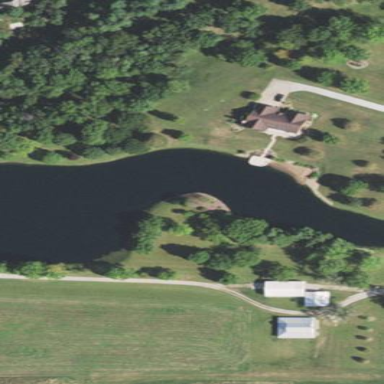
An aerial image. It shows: Peaceful pond surrounded by nature.